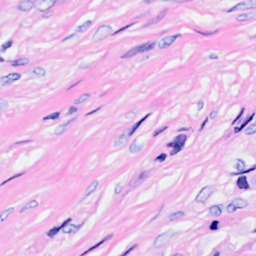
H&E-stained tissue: Breast